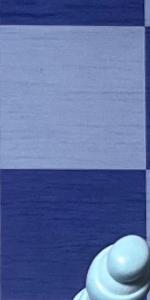
Label: Empty